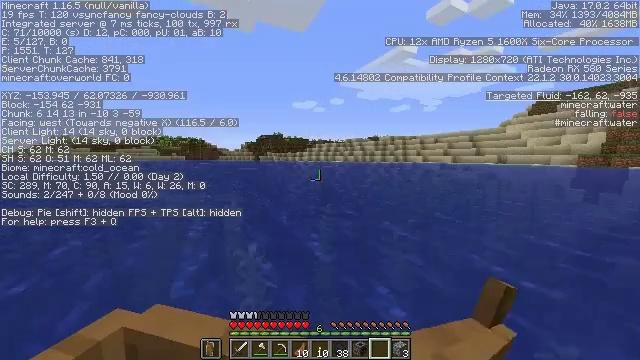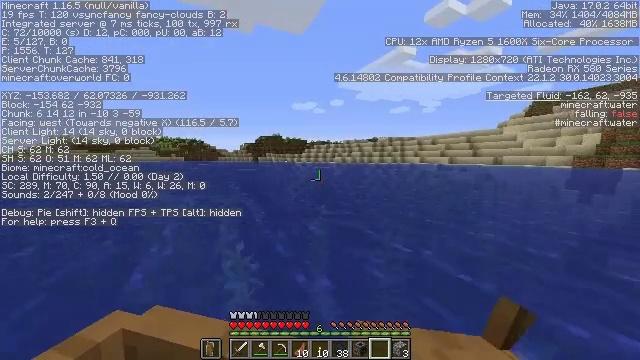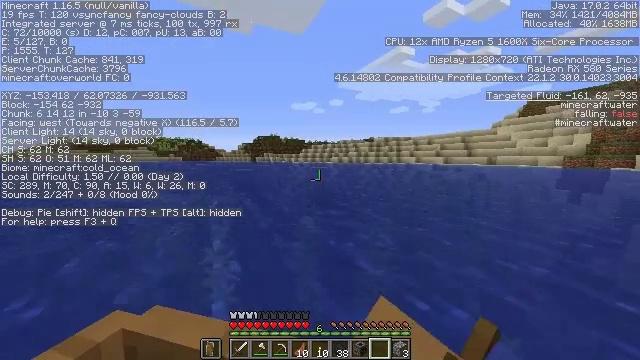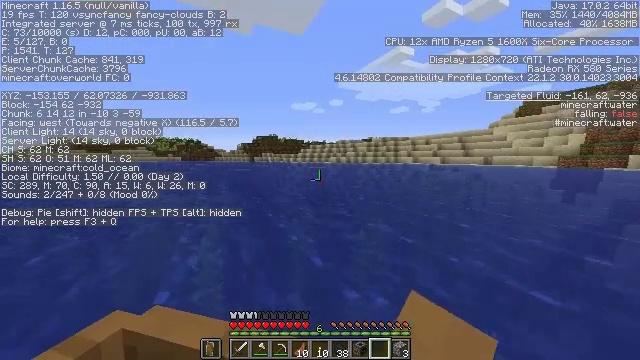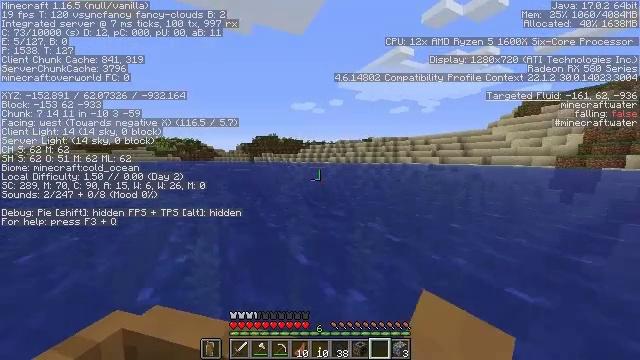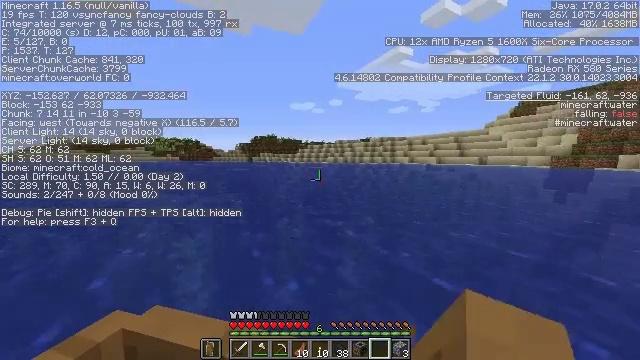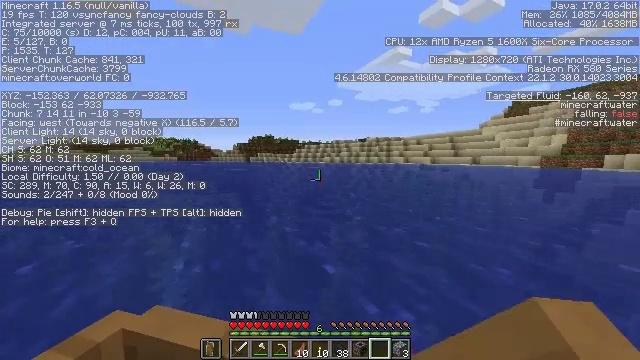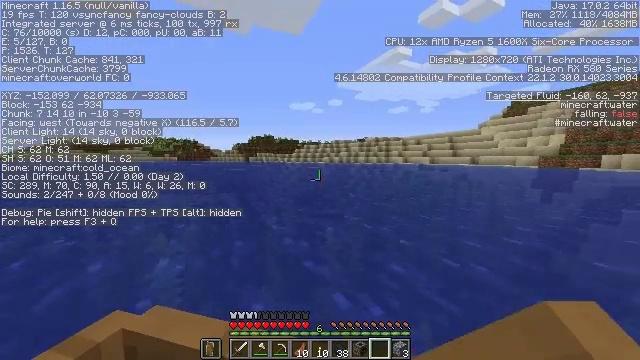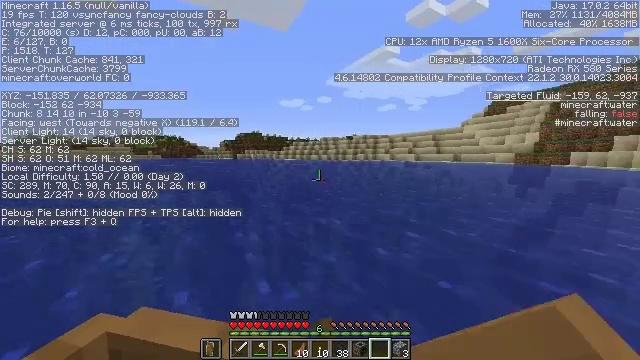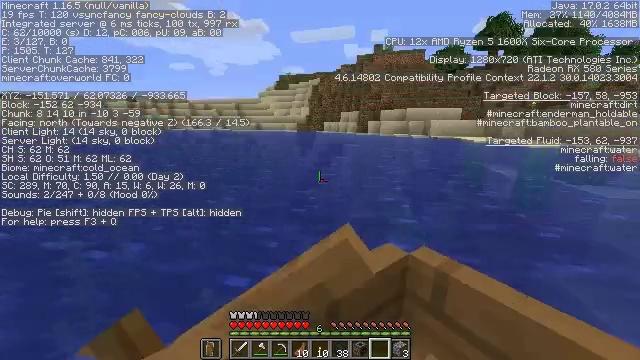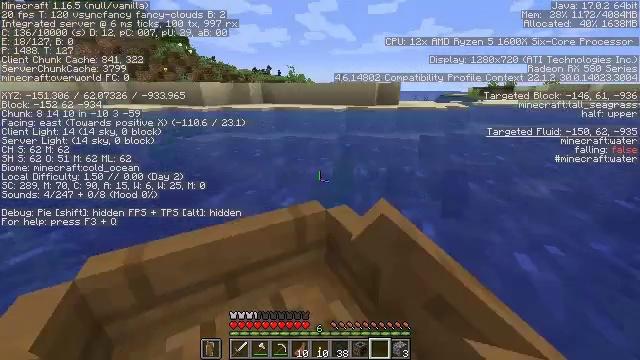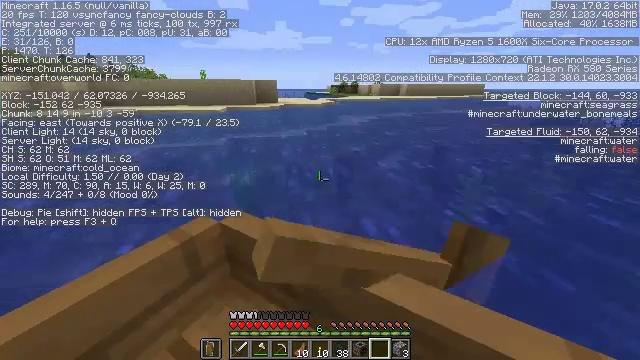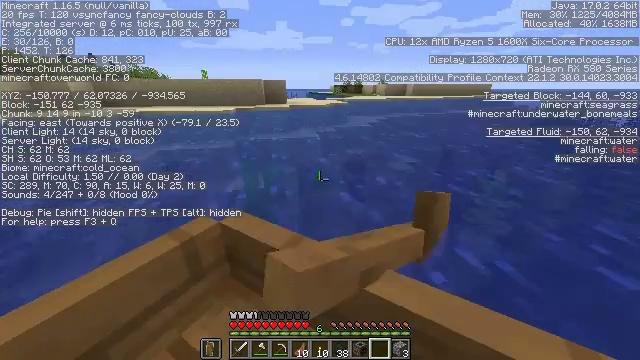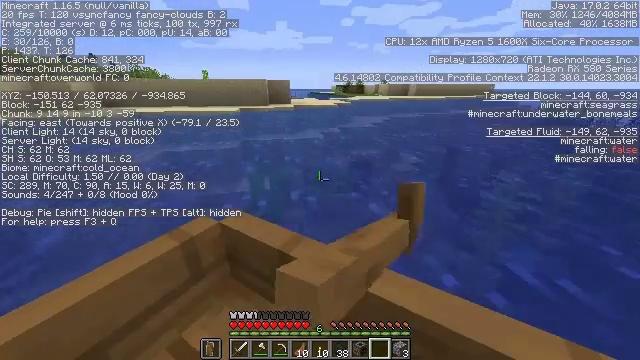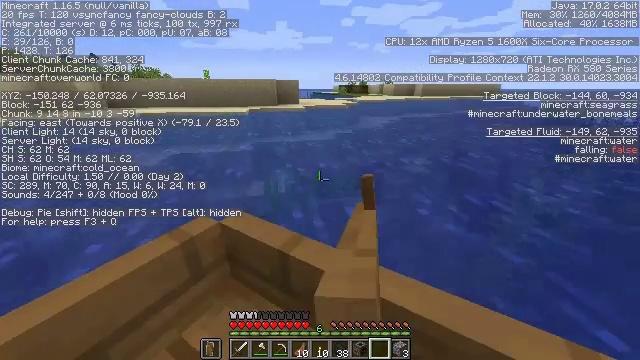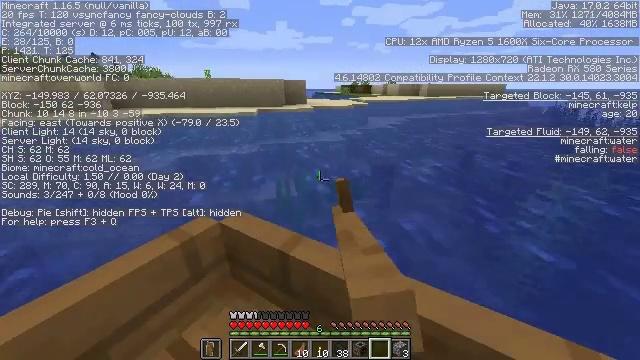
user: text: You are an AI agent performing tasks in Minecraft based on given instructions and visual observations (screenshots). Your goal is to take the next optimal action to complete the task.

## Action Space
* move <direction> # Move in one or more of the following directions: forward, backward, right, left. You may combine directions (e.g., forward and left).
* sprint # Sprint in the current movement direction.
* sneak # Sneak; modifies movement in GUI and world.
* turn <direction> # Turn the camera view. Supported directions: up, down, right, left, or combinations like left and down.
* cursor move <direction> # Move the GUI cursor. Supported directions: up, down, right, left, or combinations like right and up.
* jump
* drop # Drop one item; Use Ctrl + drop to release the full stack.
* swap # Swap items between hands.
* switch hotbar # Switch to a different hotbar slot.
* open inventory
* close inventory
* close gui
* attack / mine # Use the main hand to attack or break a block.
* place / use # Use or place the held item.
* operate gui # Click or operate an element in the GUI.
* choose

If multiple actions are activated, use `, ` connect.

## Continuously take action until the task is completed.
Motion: motion action
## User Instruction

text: Collect sugar cane near water sources.
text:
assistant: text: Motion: move forward
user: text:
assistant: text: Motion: move forward
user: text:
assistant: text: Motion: move forward
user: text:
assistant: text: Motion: move forward
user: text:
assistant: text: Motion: move forward
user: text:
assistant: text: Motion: move forward
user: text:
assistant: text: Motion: move forward
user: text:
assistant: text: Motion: move forward, turn right
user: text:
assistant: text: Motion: move forward, turn right and down
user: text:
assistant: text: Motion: move forward, turn right and down
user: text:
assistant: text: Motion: move forward, turn right
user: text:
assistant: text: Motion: move forward
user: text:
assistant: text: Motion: move forward
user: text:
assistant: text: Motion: move forward
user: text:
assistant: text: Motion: move forward
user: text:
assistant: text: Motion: move forward
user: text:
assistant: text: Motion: move forward
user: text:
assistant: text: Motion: move forward
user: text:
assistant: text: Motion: move forward, turn left
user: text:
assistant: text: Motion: move forward, turn left and up
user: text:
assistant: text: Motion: move forward, turn left and up
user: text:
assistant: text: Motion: move forward, turn left and up
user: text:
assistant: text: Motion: move forward, turn left
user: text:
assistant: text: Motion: move forward
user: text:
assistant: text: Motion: move forward
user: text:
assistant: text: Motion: move forward
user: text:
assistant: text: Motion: move forward
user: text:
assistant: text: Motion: move forward
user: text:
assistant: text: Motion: move forward
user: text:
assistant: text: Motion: no_op